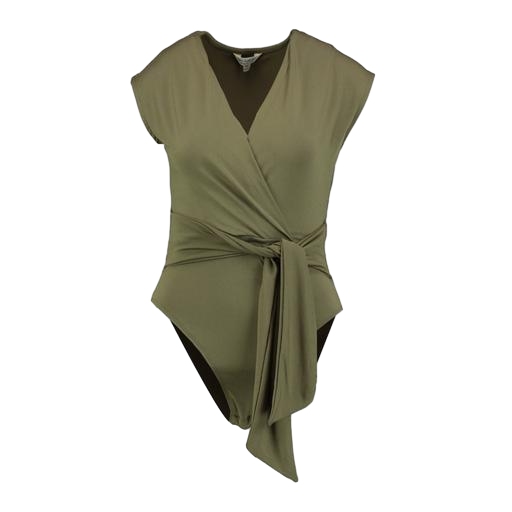
tied waist top and capped sleeves, green faux-wrap drape-front top, green faux-wrap top, white background